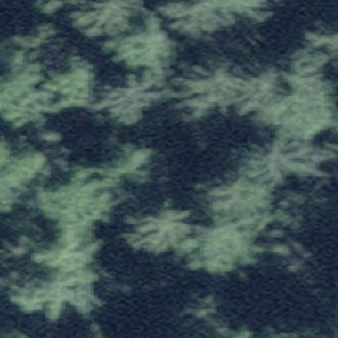
Label: other